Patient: sex M, age 57
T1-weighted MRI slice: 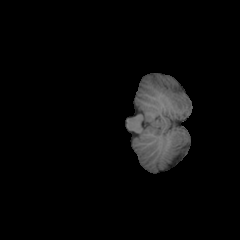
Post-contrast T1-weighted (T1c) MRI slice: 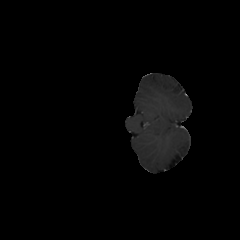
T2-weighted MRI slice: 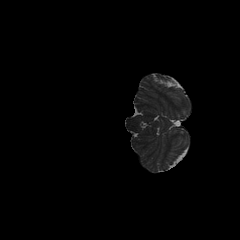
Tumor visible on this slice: no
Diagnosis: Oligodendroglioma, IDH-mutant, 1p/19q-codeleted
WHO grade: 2